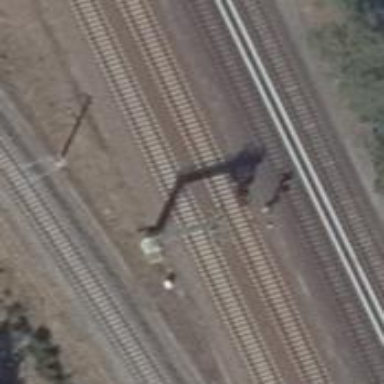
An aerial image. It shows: Railway signal.